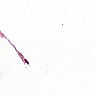
Metastatic tissue present: no